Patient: sex M, age 44
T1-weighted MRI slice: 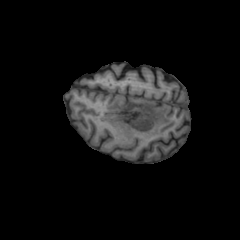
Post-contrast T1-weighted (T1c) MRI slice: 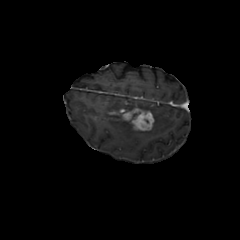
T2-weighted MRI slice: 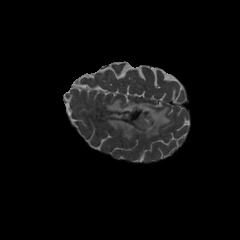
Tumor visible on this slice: yes
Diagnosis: Glioblastoma, IDH-wildtype
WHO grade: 4